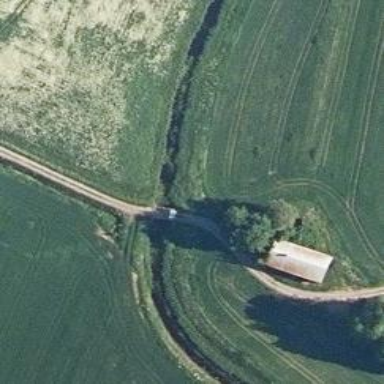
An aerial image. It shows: Track road with bridge.